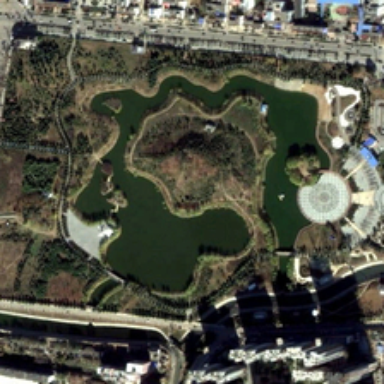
Two islands in the lake surrounded by green trees .